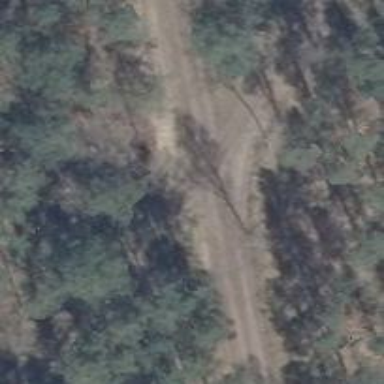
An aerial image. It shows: Gravel track with grade4 track type.